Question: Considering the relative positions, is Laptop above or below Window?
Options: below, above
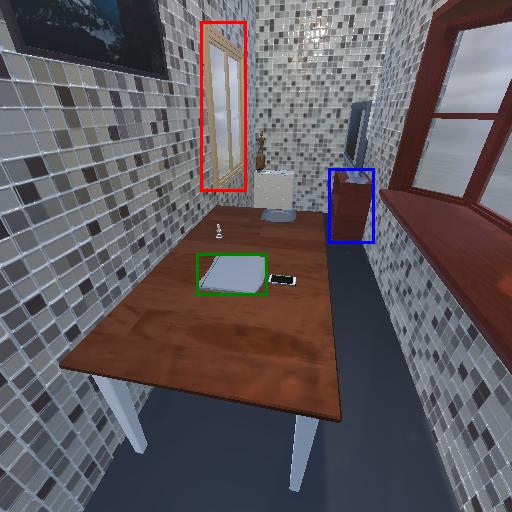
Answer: below